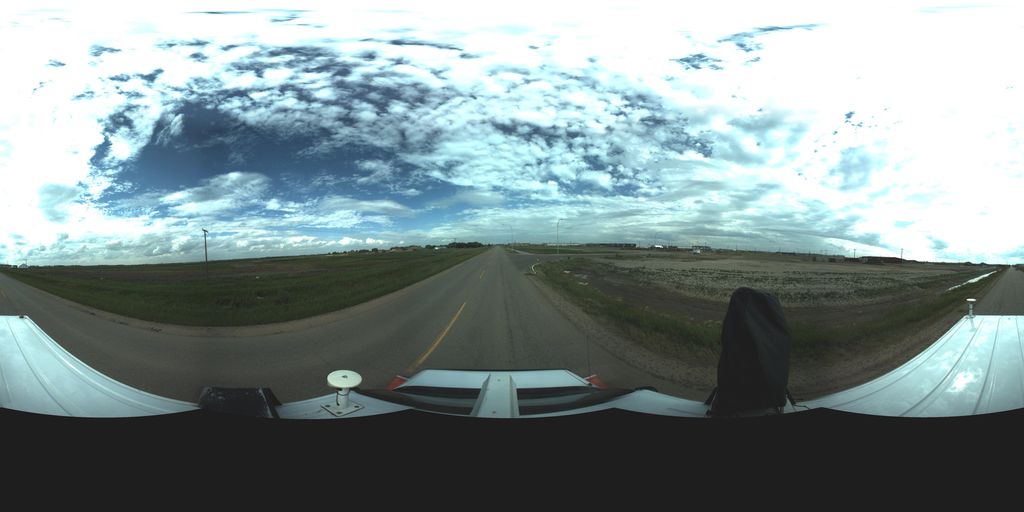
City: saskatoon